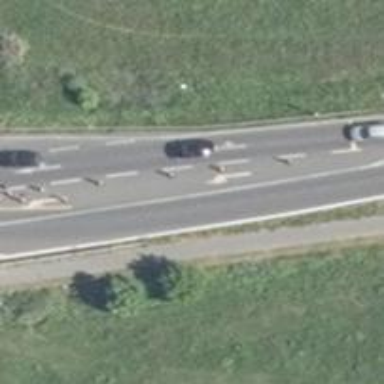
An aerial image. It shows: Secondary road with asphalt surface.